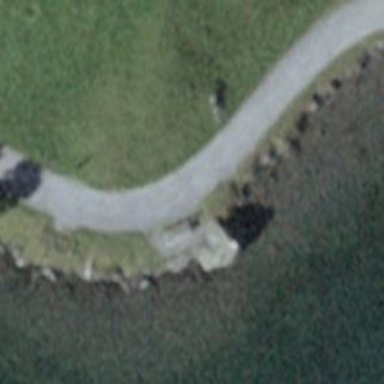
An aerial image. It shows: Bench.